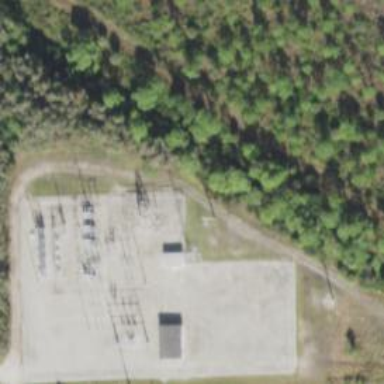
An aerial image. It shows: Lattice structure tower used for power transmission.